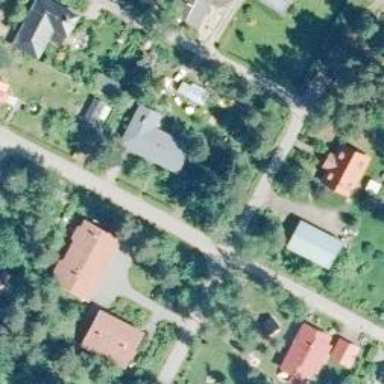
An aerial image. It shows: Suburb.